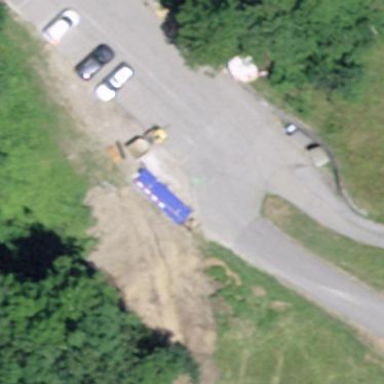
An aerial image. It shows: Parking area.